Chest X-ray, PA view. Patient: 62 years old, sex M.
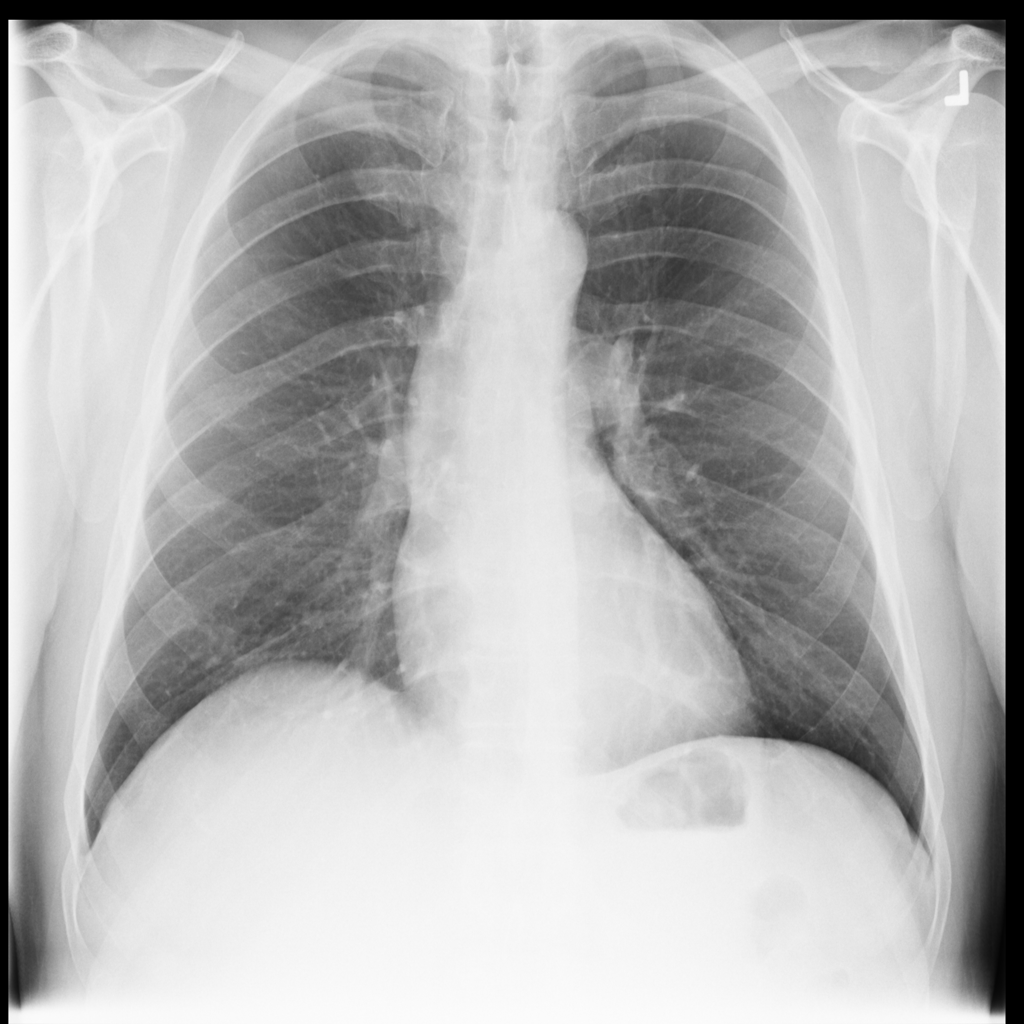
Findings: No Finding